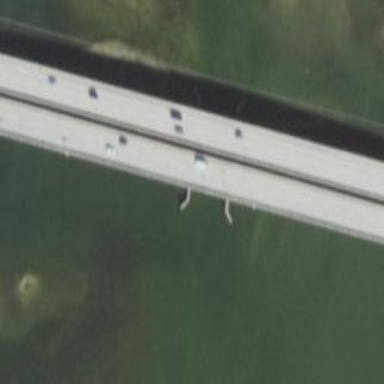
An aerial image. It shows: Man-made bridge.